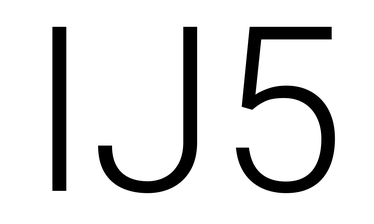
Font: Roboto_Light